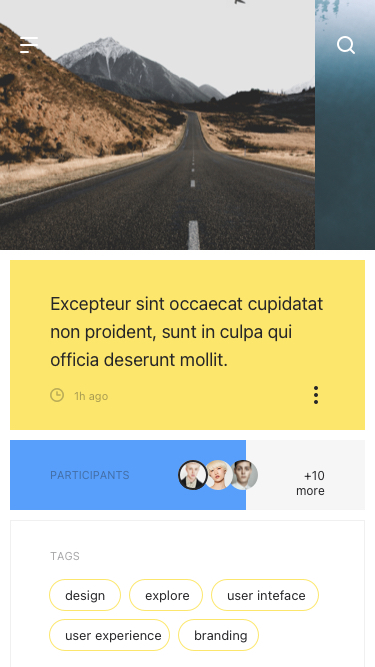
Text in this UI design:
Excepteur sint occaecat cupidatat non proident, sunt in culpa qui officia deserunt mollit.
1h ago
+10 more
participants
tags
design
explore
user inteface
user experience
branding